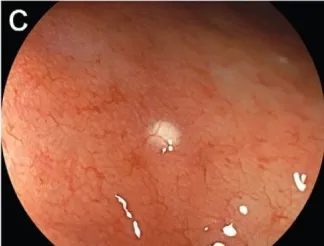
Endoscopic images of Case 1. Magnifying endoscopy observation.
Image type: endoscopy (gi_endoscopy)